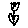
Label: flower